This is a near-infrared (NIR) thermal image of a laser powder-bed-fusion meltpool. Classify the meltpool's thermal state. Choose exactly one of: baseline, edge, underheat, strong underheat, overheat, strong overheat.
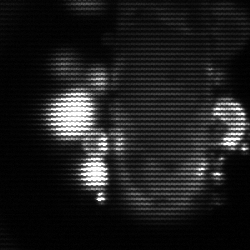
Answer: strong underheat